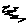
Label: zigzag